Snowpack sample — Loveland Pass, Silver Plume, Colorado, USA (12/14/25, 10:50 AM MST)
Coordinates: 39.664, -105.882
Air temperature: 36 °F
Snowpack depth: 67 cm
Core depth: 10 cm
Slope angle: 6°, slope face: 326°
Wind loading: low
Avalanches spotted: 0
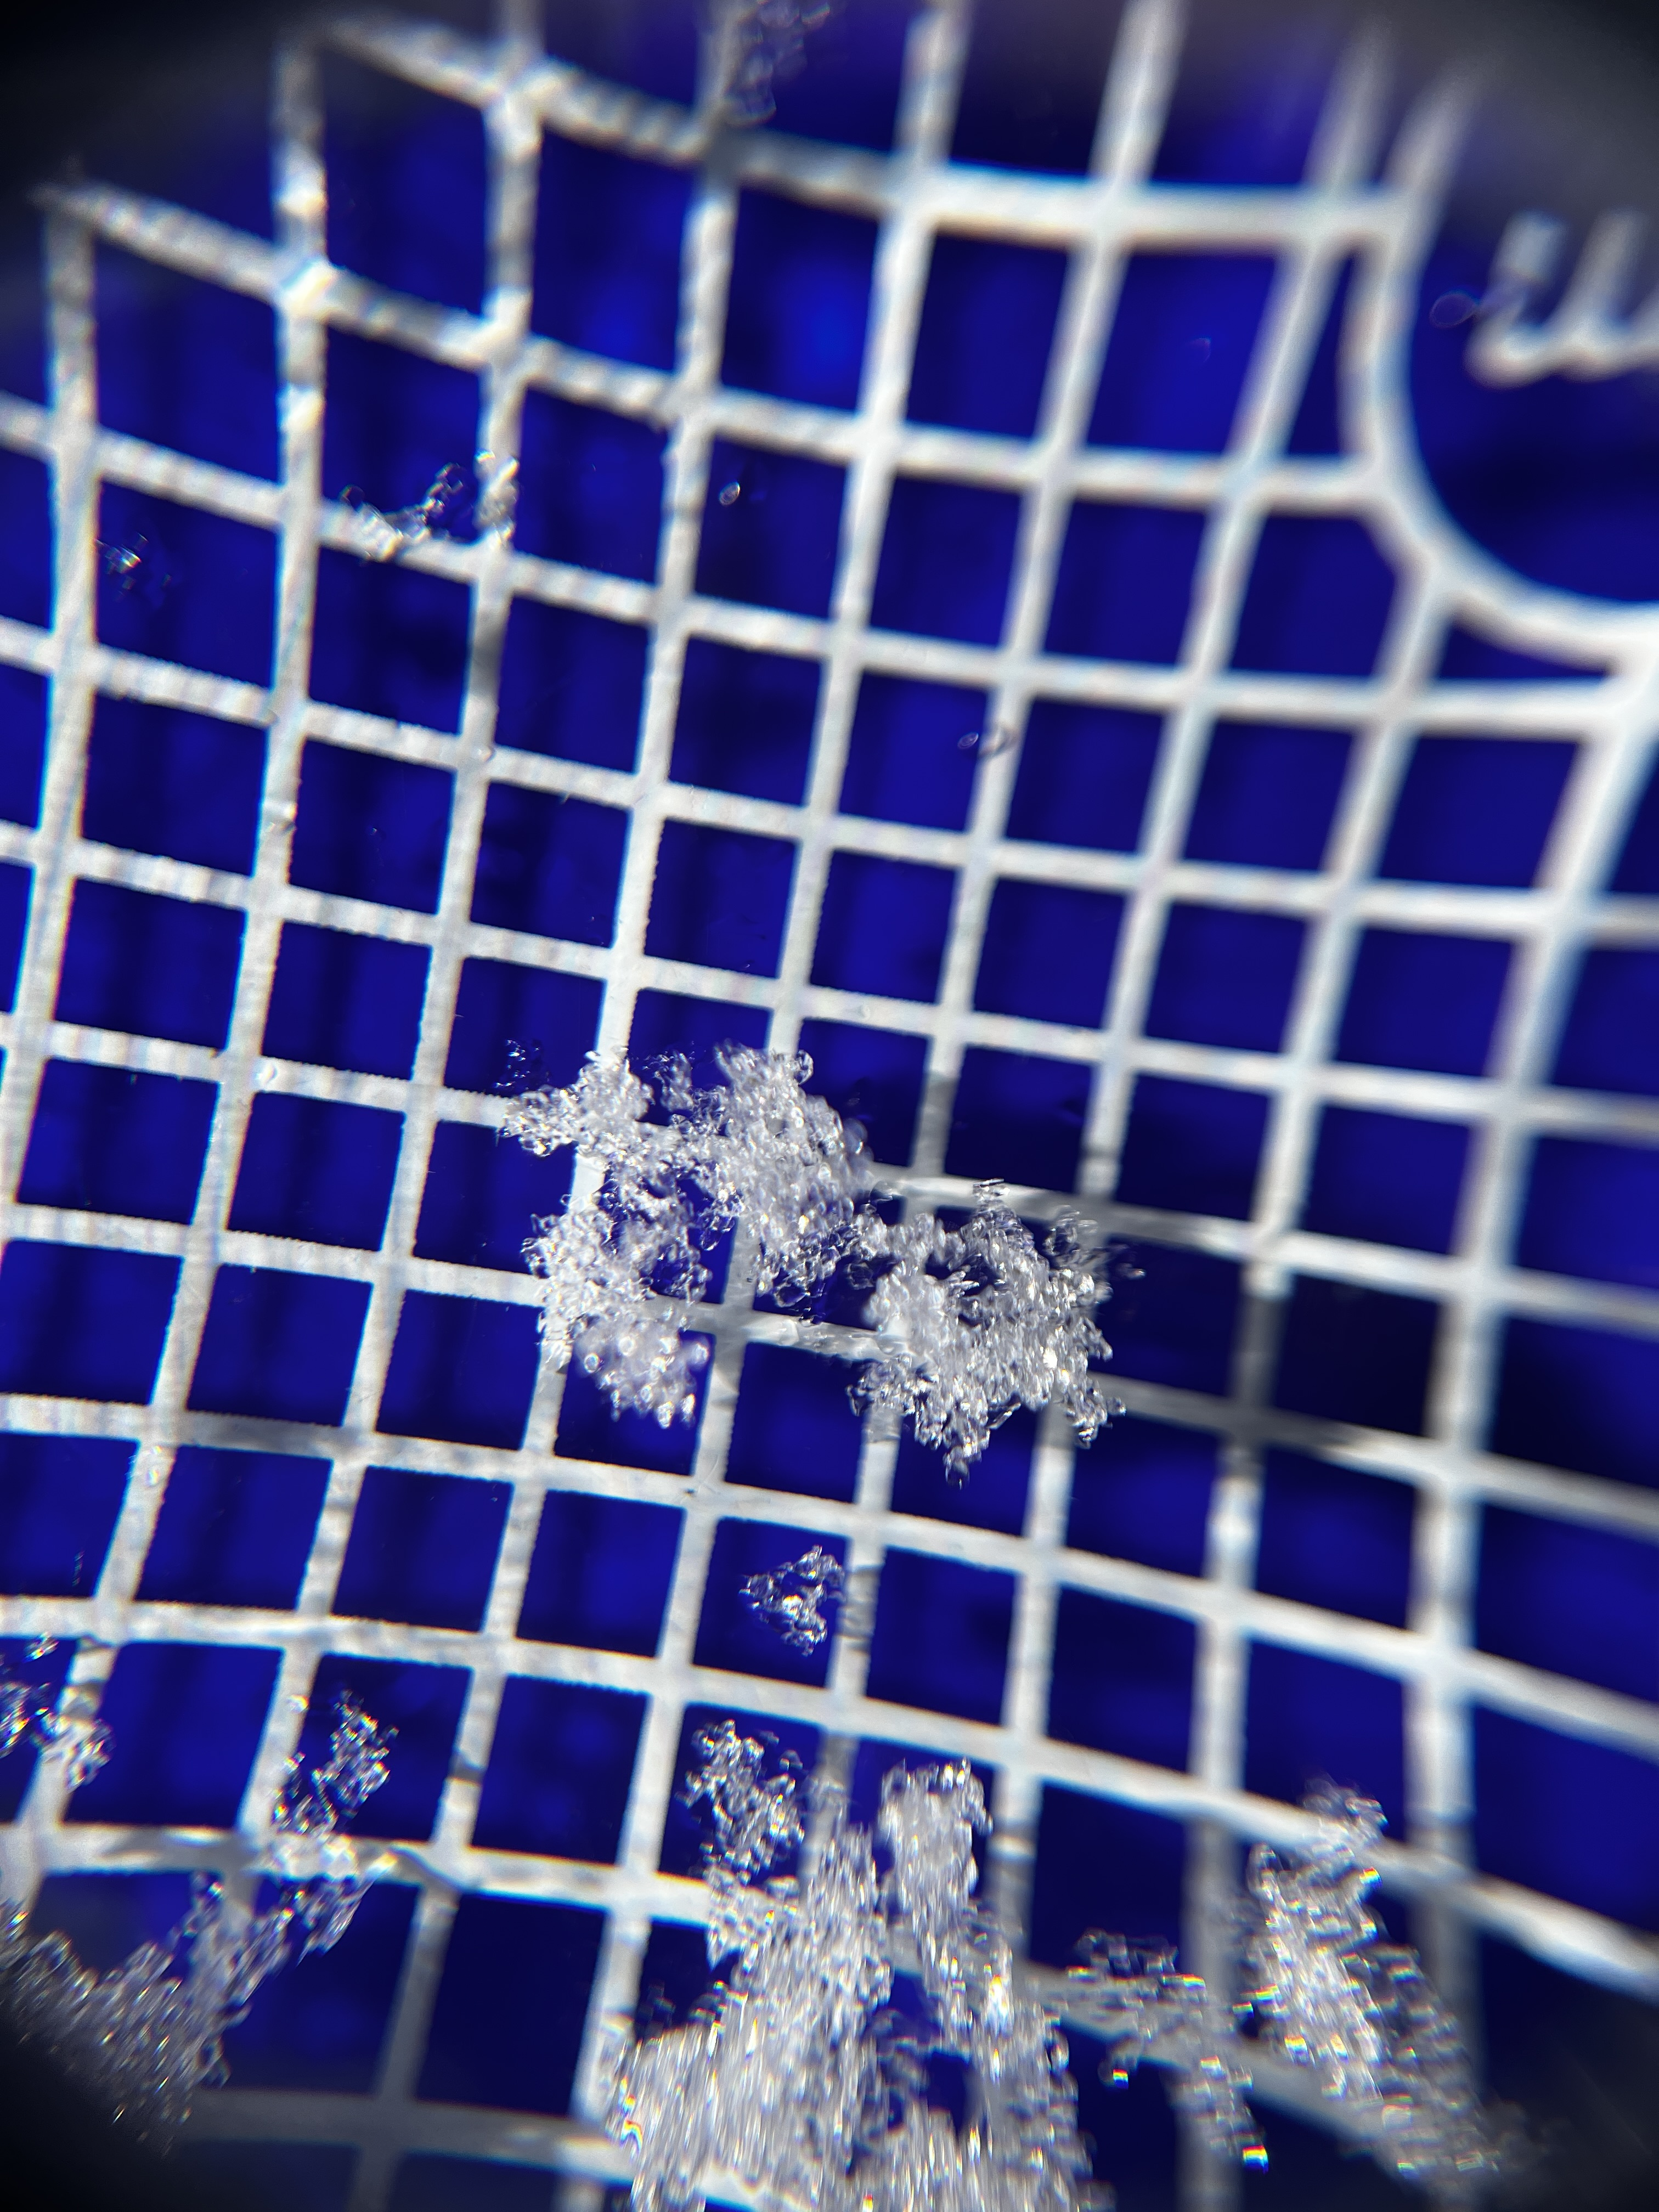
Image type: magnified_profile
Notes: No avalanches spotted, very late start to the season with minimal snowpack